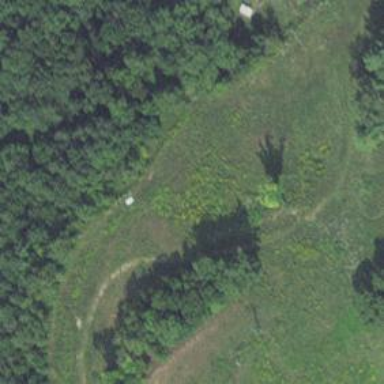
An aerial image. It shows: Intermediate difficulty ski slope.